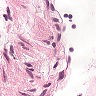
Metastatic tissue present: no